Question: I have a web form which works fine until you keep on working on it. But if you leave it for 20 mins, on submit button click it gives the following error

Error
It seems to me the page request object gets NULL but exactly cant reach to the issue.
I have tried to increase the session timeout at IIS but it did not help.
Please help me to know the root cause for it.
Thanks all
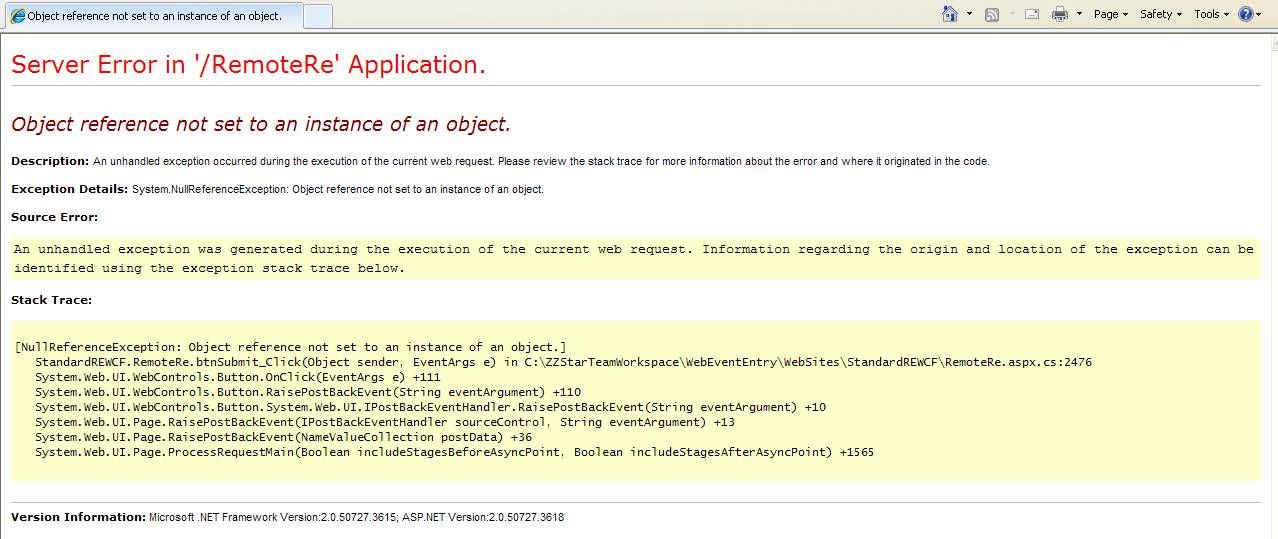
Answer: Without seeing some code one can only guess, but I think that 'btnSubmit_Click' tries to use an object that is stored in the 'Session'. Because of the long idle time, the session has timed out, and clicking the button causes the request to get a new session, in which this object is not yet assigned.